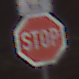
Verkehrszeichen: Stop
Zusatzzeichen oben: RichtungsangabeDurchPfeile9
Umgebung: Outdoor, Nature
Tageszeit: Midday
Wetter: Overcast
Licht: Natural
Jahreszeit: Autumn
Kontrast: LowContrast